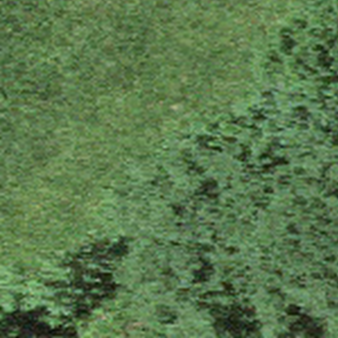
Label: other